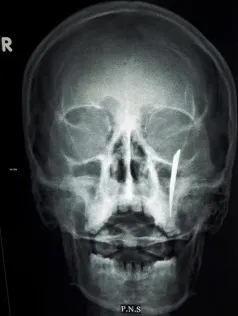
Showing the preoperative presentation of the patient with the foreign body in situ. (b, c) Paranasal sinuses and lateral skull views respectively.
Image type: radiology (x_ray)